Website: lowes
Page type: newsletter-management
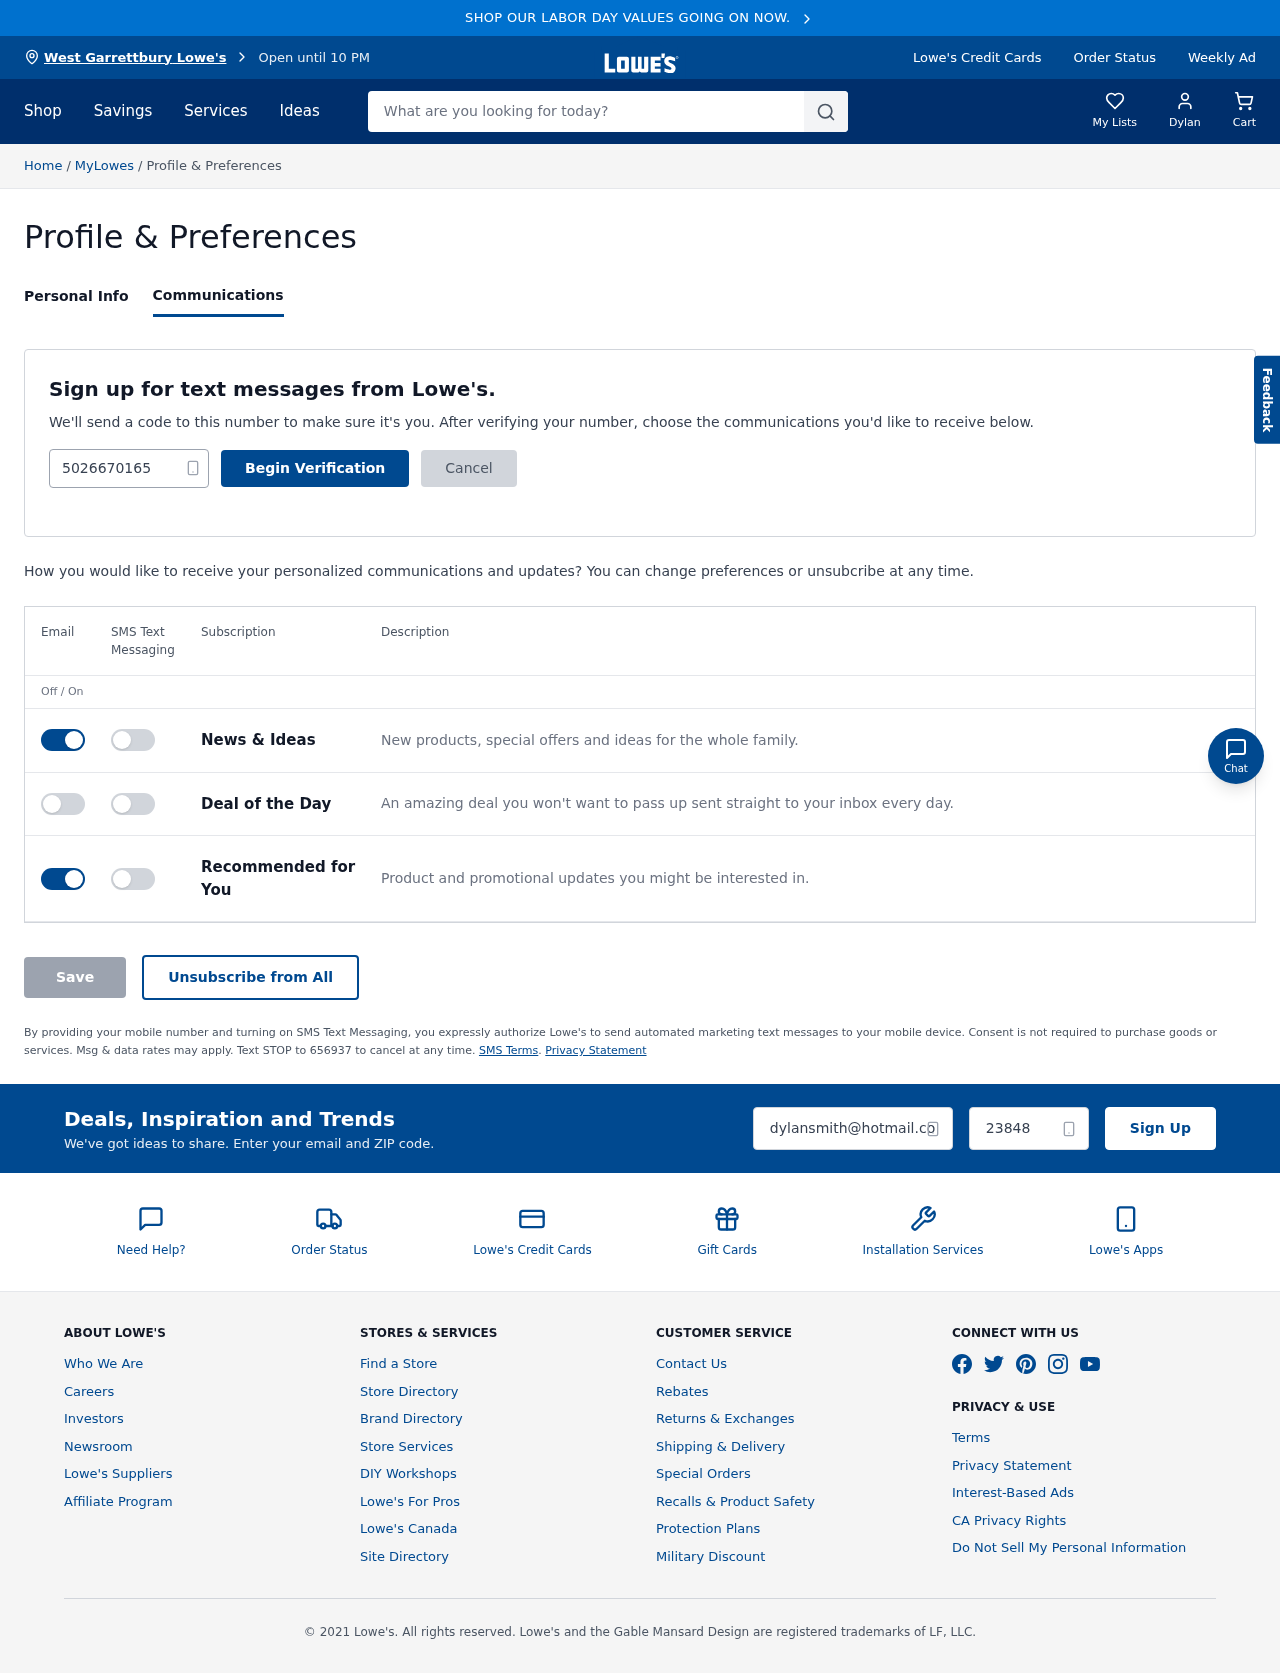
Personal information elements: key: PII_CITY
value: West Garrettbury Lowe's
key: PII_EMAIL
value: dylansmith@hotmail.com
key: PII_FIRSTNAME
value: Dylan
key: PII_PHONE
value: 5026670165
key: PII_POSTCODE
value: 23848
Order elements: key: ORDER_NUM_ITEMS
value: Cart
Search elements: key: HEADER_SEARCH
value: What are you looking for today?